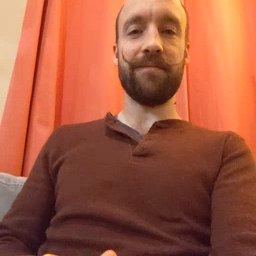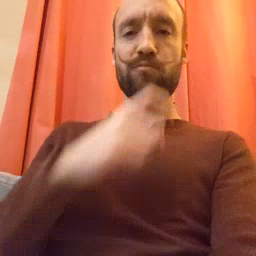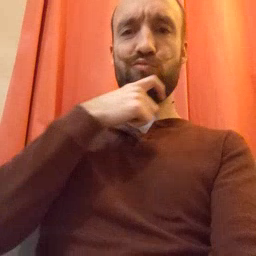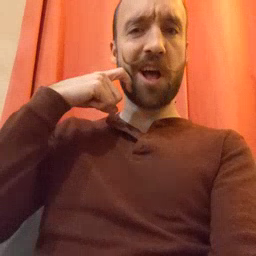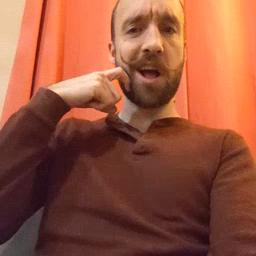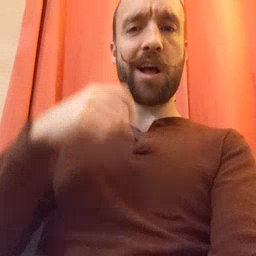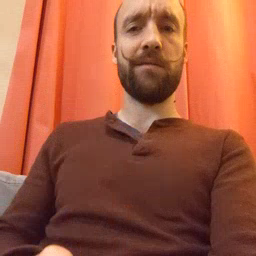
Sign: dry